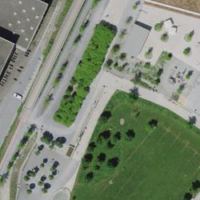
EUNIS habitat code: 53
Species observed at this site:
Stachys recta
Fraxinus excelsior
Plantago major
Cirsium arvense
Hippodamia variegata
Medicago lupulina
Seseli libanotis
Melilotus albus
Erigeron canadensis
Oxalis corniculata
Linaria vulgaris
Phytolacca americana
Cichorium intybus